Question: If I have a UIButton arranged using autolayout, its size adjusts nicely to fit its content.
If I set an image as 'button.image', the instrinsic size again seems to account for this.
However, if I tweak the 'titleEdgeInsets' of the button, the layout does not account for this and instead truncates the button title.
How can I ensure that the intrinsic width of the button accounts for the inset?

Edit:
I am using the following:
'''
[self.backButton setTitleEdgeInsets:UIEdgeInsetsMake(0, 5, 0, 0)];
'''
The goal is to add some separation between the image and the text.
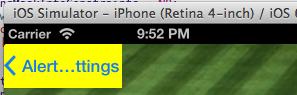
Answer: You can solve this without having to override any methods or set an arbitrary width constraint. You can do it all in Interface Builder as follows.
- Intrinsic button width is derived from the title width plus the icon width plus the left and right edge insets.- If a button has both an image and text, they're centered as a group, with no padding between.- If you add a left content inset, it's calculated relative to the text, not the text + icon.- If you set a negative left image inset, the image is pulled out to the left but the overall button width is unaffected.- If you set a negative left image inset, the actual layout uses half that value. So to get a -20 point left inset, you must use a -40 point left inset value in Interface Builder.
So you provide a big enough left content inset to create space for both the desired left inset the inner padding between the icon and the text, and then shift the icon left by doubling the amount of padding you want between the icon and the text. The result is a button with equal left and right content insets, and a text and icon pair that are centered as a group, with a specific amount of padding between them.
Some example values:
'''
// Produces a button with the layout:
// |-20-icon-10-text-20-|
// AutoLayout intrinsic width works as you'd desire.
button.contentEdgeInsets = UIEdgeInsetsMake(10, 30, 10, 20)
button.imageEdgeInsets = UIEdgeInsetsMake(0, -20, 0, 0)
'''